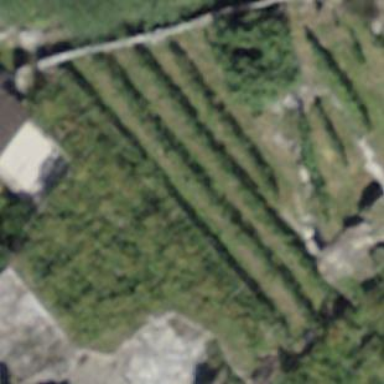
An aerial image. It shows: Vineyard with grape crops.